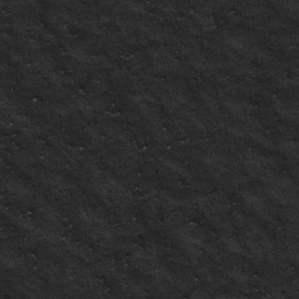
Label: frost